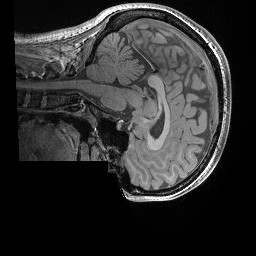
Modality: T1w
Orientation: sagittal
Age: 23
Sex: female
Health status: healthy
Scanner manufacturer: siemens
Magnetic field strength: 3 T
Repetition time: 0.02 s
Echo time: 0.00492 s